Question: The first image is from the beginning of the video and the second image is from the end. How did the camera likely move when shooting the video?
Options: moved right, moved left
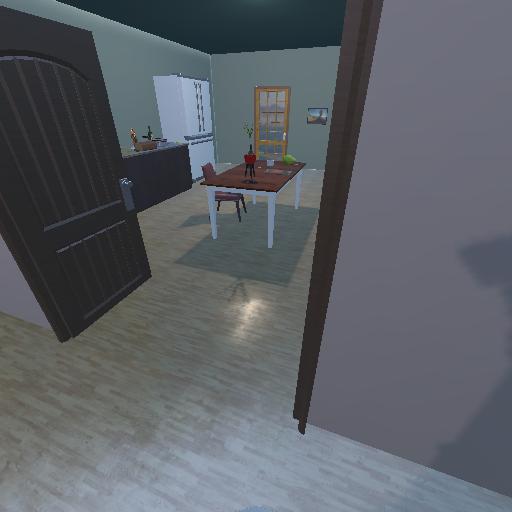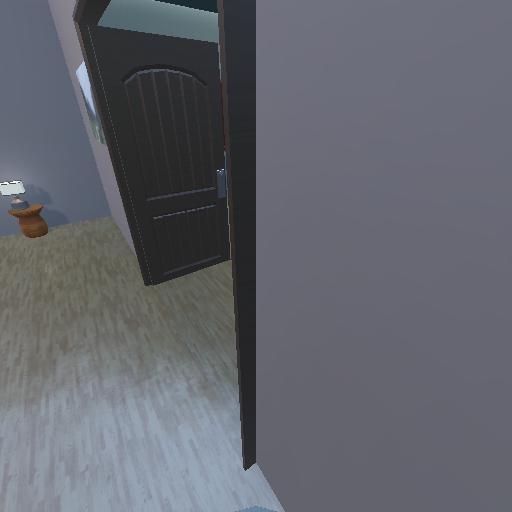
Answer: moved right